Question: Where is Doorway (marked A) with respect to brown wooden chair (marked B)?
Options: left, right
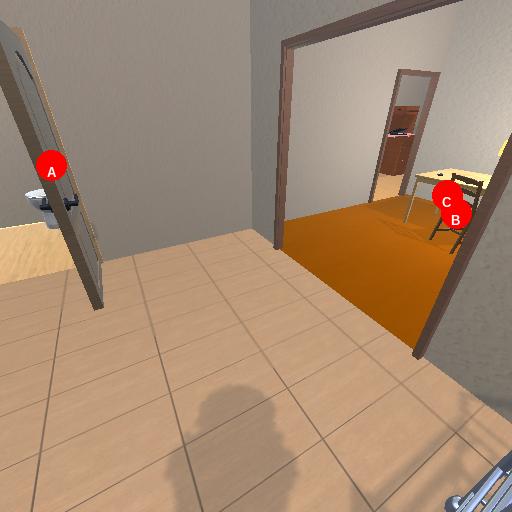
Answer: left